Question: I am making a copy of the apple calendar application, and I am having trouble aligning the month name and year name with the center of my screen, while aligning the left and right buttons with the left and right sides of the screen. Here is my code:
'''
final JPanel months = new JPanel();
months.setLayout(new BoxLayout(months,BoxLayout.X_AXIS));
months.add(back, BorderLayout.WEST); //back is a JButton
JLabel monthName = new JLabel(this.monthNames[this.month]+" ", SwingConstants.CENTER);
JLabel year = new JLabel("" + this.year, SwingConstants.CENTER);
monthName.setFont(new Font("Helvetica", 0, 24));
year.setFont(new Font("Helvetica", 0, 24));
monthName.setHorizontalAlignment(JLabel.CENTER);
months.add(monthName, BorderLayout.CENTER);
months.add(year, BorderLayout.CENTER);
months.add(front, BorderLayout.EAST);
add(months);
'''
Yet it shows up like this:

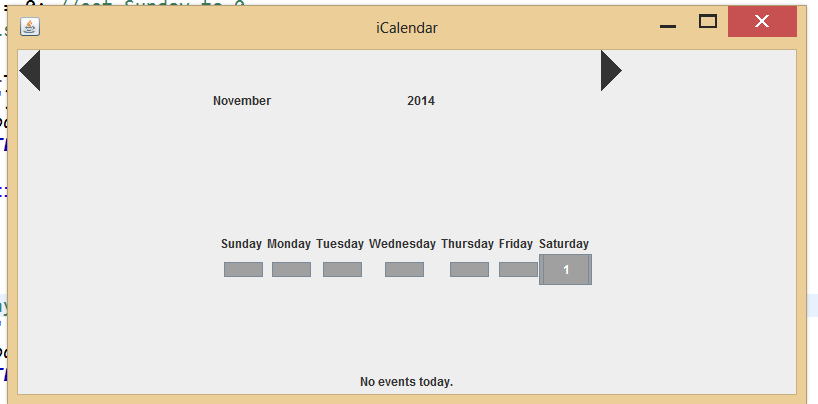
Answer: '''
months.setLayout(new BoxLayout(months,BoxLayout.X_AXIS));
'''
You are using a 'BoxLayout'. A BoxLayout just adds the components horizontally to the panel. The WEST, CENTER, EAST constrains are only used by a 'BorderLayout' so they are ignored by the BoxLayout.
'''
months.add(monthName, BorderLayout.CENTER);
months.add(year, BorderLayout.CENTER);
'''
When using a 'BorderLayout' you can only add a single component to a region of the layout. So if you want to add two components to the CENTER you need to first create a panel and add the components to the panel.
So your basic code might be something like:
'''
JPanel centerPanel = new JPanel();
centerPanel.add(month);
centerPanel.add(year);
JPanel mainPanel = new JPanel( new BorderLayout() );
mainPanel.add(westButton, BorderLayout.WEST);
mainPanel.add(centerPanel, BorderLayout.CENTER);
mainPanel.add(eastButton, BorderLayout.EAST);
'''